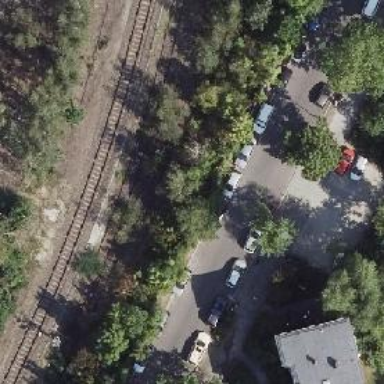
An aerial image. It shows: Abandoned railway.